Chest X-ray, AP view. Patient: 14 years old, sex M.
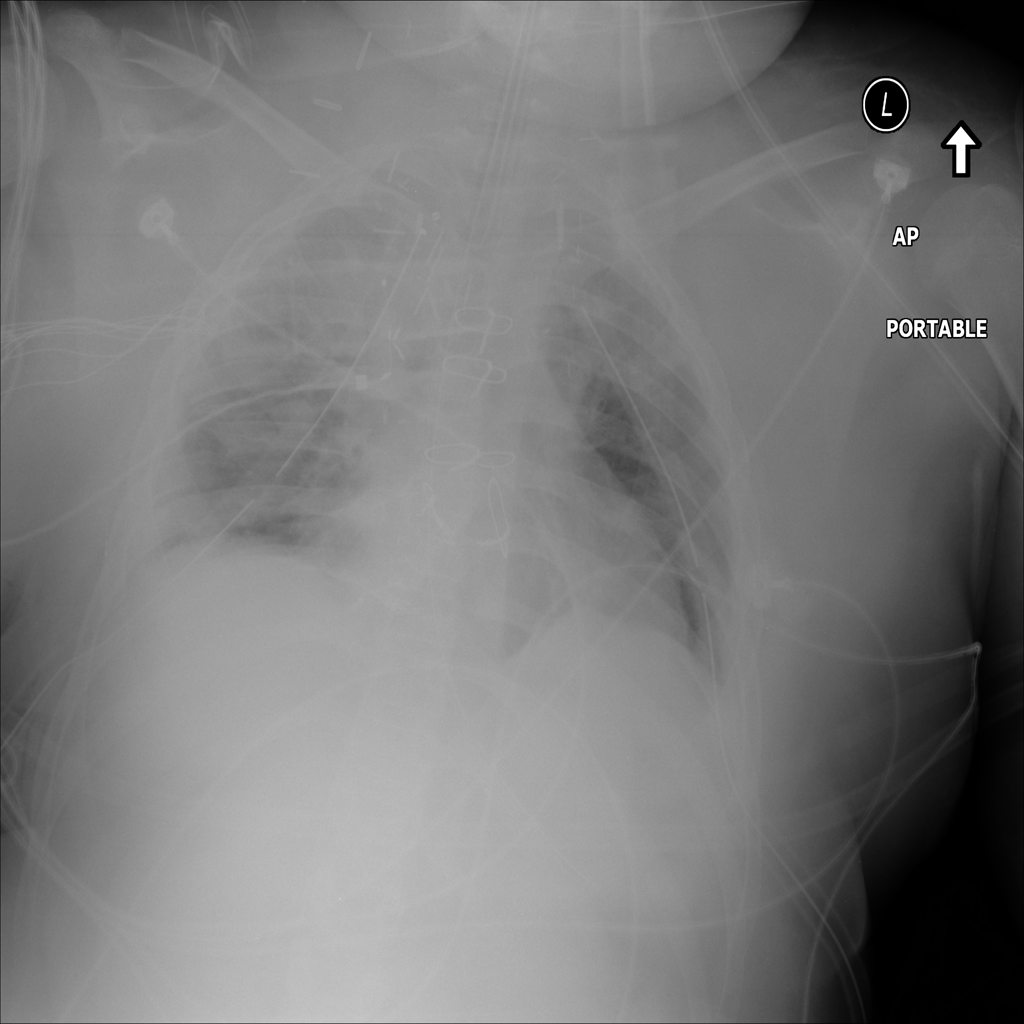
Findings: Infiltration